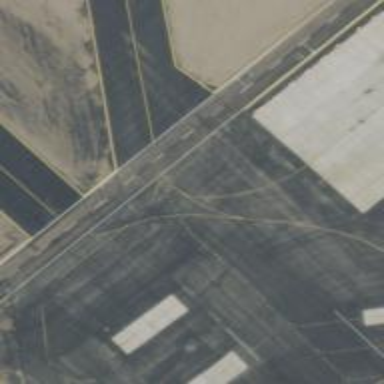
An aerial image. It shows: View of taxiway at the airport.